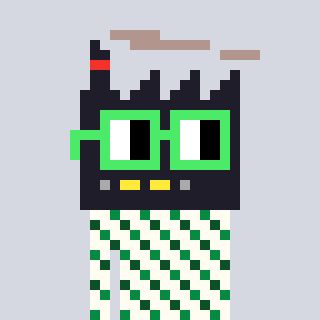
a pixel art character with square light green glasses, a factory-shaped head and a grayscale-colored body on a cool background